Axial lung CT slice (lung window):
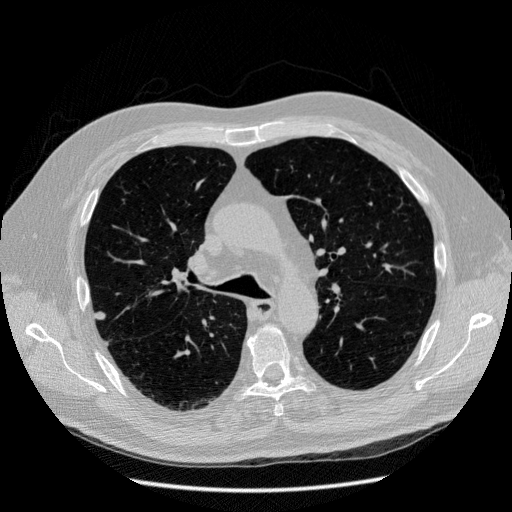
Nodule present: yes
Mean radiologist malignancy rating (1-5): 2.667